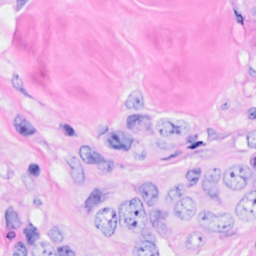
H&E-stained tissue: Breast